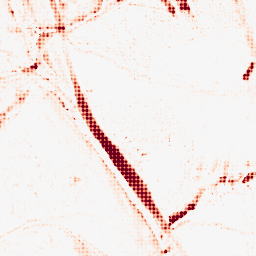
Category: morphological
Decomposition family: morphological_ellipse
Decomposition parameters: operation: opening
width: 10
height: 20
Upsampling method: sinc_blackman
Upsampling parameters: scale: 8
kernel_size: 8
Upsampling scale: 8